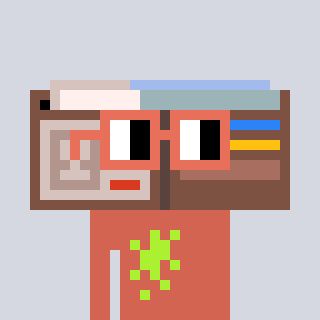
a pixel art character with square orange glasses, a wallet-shaped head and a peachy-colored body on a cool background